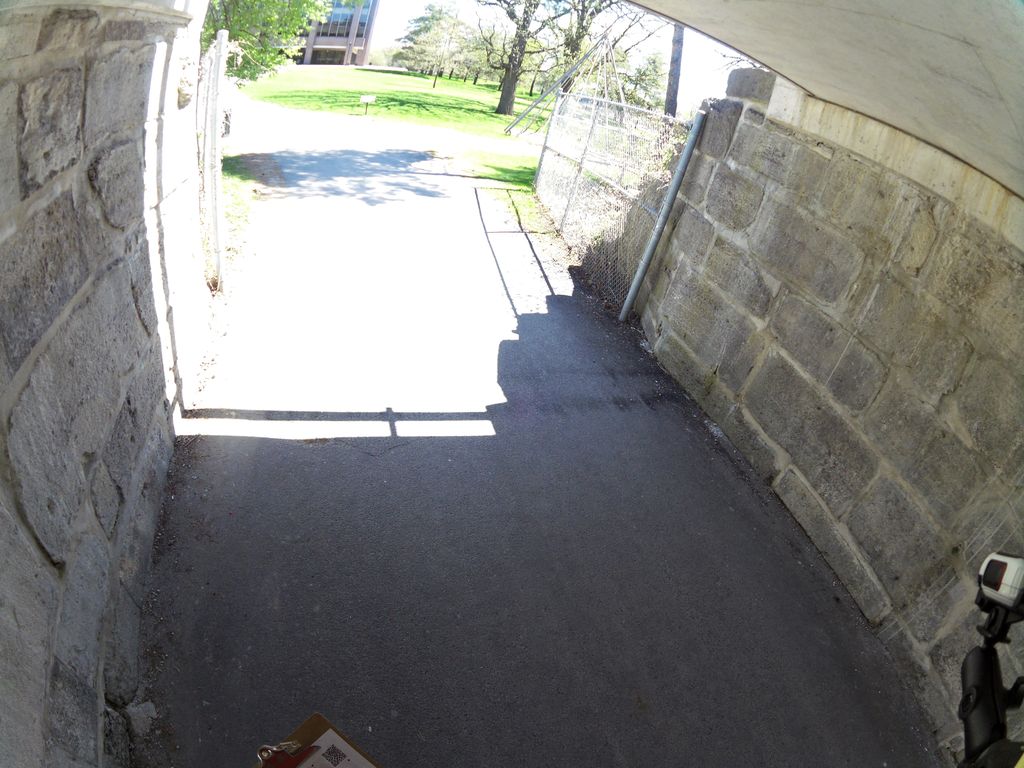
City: ottawa-gatineau